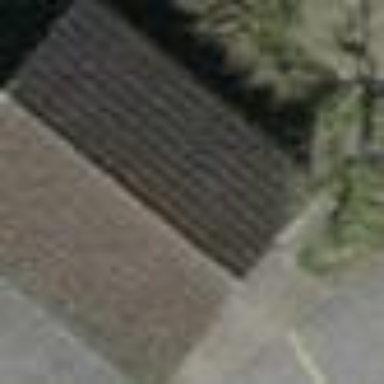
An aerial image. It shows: Garage.